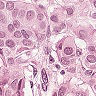
Metastatic tissue present: yes